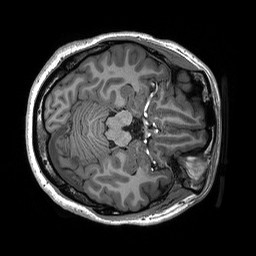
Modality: T1w
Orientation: axial
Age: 24
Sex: female
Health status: healthy
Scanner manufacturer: siemens
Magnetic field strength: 3 T
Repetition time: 2.53 s
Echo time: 0.00227 s